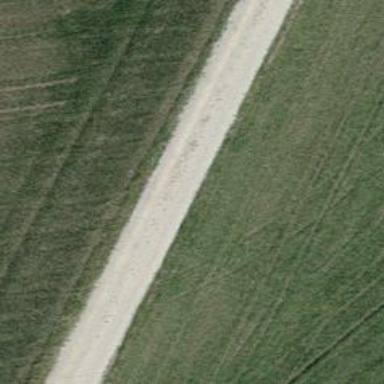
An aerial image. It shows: Gravel track with grade 2 quality.